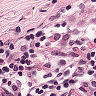
Metastatic tissue present: no